Question: I have a MutableArray in NSObject Class i want to pass the NSMutableArray to detailViewController then i want to display the NSMutableArray in tableView(detailViewController).In this project i have a two view controller one is firstViewcontroller and detailviewcontroller.the problem is the data cannot pass from NSObject.Give me an idea if you want more Information Please ask.
peripheralmanager.m
'''
- (void)centralManager:(CBCentralManager *)central
didDiscoverPeripheral:(CBPeripheral *)peripheral
advertisementData:(NSDictionary *)advertisementData
RSSI:(NSNumber *)RSSI
{
NSLog(@"didDiscoverPeriphera.peripheral: %@ rssi: %@, UUID:%@ advertisementData:%@", peripheral,RSSI,peripheral.UUID, [advertisementData description]);
targetPeripheral = peripheral;
peripheral.delegate = self;
// [[centralManager retrievePeripherals:NSArray arrayWithObject:(id)peripheral.UUID] ];
// rssilabel.text=[RSSI stringValue];
if (!peripheral.isConnected)
{
[centralManager connectPeripheral:peripheral options:nil];
}
// MeBleAppDelegate *appdelegate=(MeBleAppDelegate *)[[UIApplication sharedApplication]delegate];
MeBleDetailViewController *obj=[[MeBleDetailViewController alloc]init];
// MeBleDetailViewController *obj=[[appdelegate sharedappdelegate].navigationController objectATindex:MeBleDetailViewController];
obj.dataArray=self.mutableArray;
[self.mutableArray addObject:peripheral];
printf("New UUId,addin
");
}
'''
detailviewcontroller.m
'''
- (void)viewDidLoad
{
//NSMutableArray *dataArray=[[NSMutableArray alloc]init];
[super viewDidLoad];
NSLog(@"%@",self.dataArray);
NSLog(@"%@",objCurrentDevice.mutableArray);
// PeripheralManager *peripheralmanager=[[PeripheralManager alloc]init];
self.label.text=[NSString stringWithFormat:@" %@ ",dataArray];
// Do any additional setup after loading the view.
// [self.dataArray addObject:objCurrentDevice.mutableArray];
appDelegate.arrDevices=dataArray;
appDelegate = [[UIApplication sharedApplication] delegate];
// write below line in any function in this file
// NSLog(@"%d",[appDelegate.arrDevices count]);
}
-(UITableViewCell *)tableView:(UITableView *)tableView cellForRowAtIndexPath:(NSIndexPath *)indexPath
{
static NSString *simpleTableIdentifier=@"Cell1";
UITableViewCell *cell = [tableView dequeueReusableCellWithIdentifier:simpleTableIdentifier];
if(cell==nil)
{
cell =[[UITableViewCell alloc] initWithStyle:UITableViewCellStyleDefault reuseIdentifier:simpleTableIdentifier];
}
cell.textLabel.text=[dataArray objectAtIndex:indexPath.row];
// PeripheralManager *objtemp=[[dataArray objectAtIndex:indexPath.row]deviceName];
NSLog(@"%@",objCurrentDevice.deviceName);
return cell;
}
'''
Error Message
'''
Terminating app due to uncaught exception 'NSInvalidArgumentException', reason: '*** -[__NSArrayM insertObject:atIndex:]: object cannot be nil'
*** First throw call stack:
(0x356c888f 0x37a6f259 0x3561d1d7 0x164db 0x33135c8b 0x331421e9 0x33142059 0x33141f3f 0x331417c1 0x33141503 0x33135aff 0x331357d5 0x331ae903 0x33228627 0x351e2933 0x3569ca33 0x3569c699 0x3569b26f 0x3561e4a5 0x3561e36d 0x372ba439 0x3312acd5 0x1500f 0x14fb4)
terminate called throwing an exception(lldb)
'''
I want output like this image..Please Give an idea..Please Ask Me for More Information.

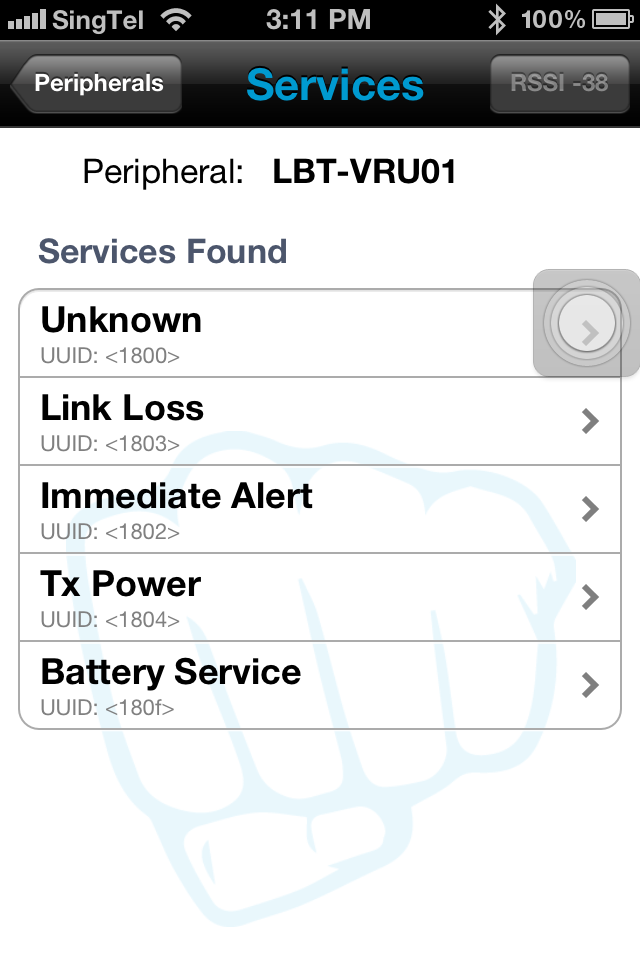
Answer: You can use to solve this issue
In your
'''
-(id)initwithData (NSArray*)array
{
//store the data in array
}
'''
In the DetailedViewController you can call this method..
'''
MeBleDetailViewController *obj=[[MeBleDetailViewController alloc]initwithData:yournsarrayname];
'''
You can see your array will be loaded with the data